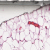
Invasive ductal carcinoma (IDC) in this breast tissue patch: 0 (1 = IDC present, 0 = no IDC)